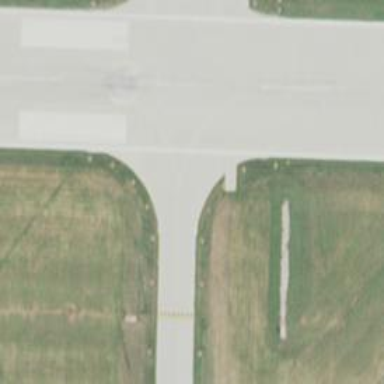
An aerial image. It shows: Image of taxiway at airport.